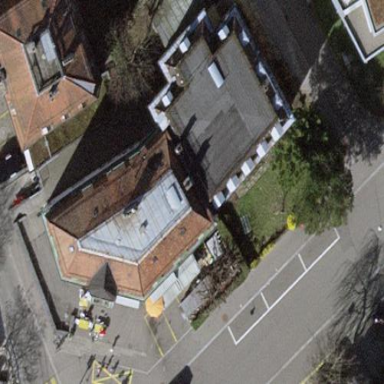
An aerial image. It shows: Building with mansard roof design.